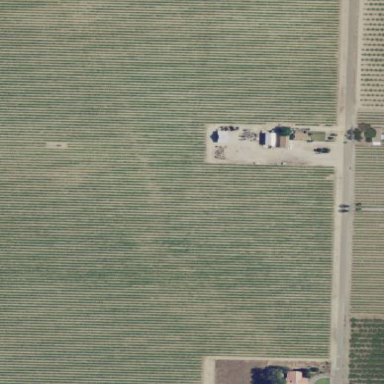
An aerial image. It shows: Vineyard growing grapes.